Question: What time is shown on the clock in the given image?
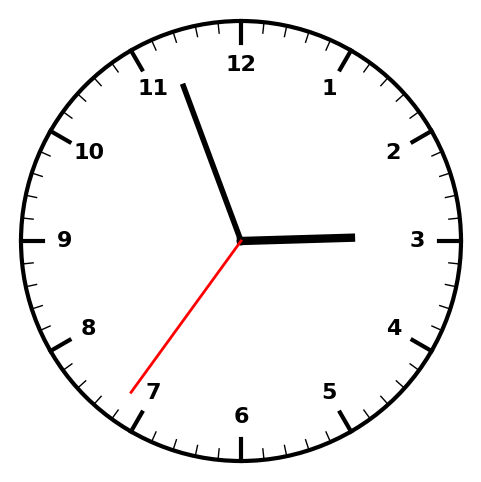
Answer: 02:56:36